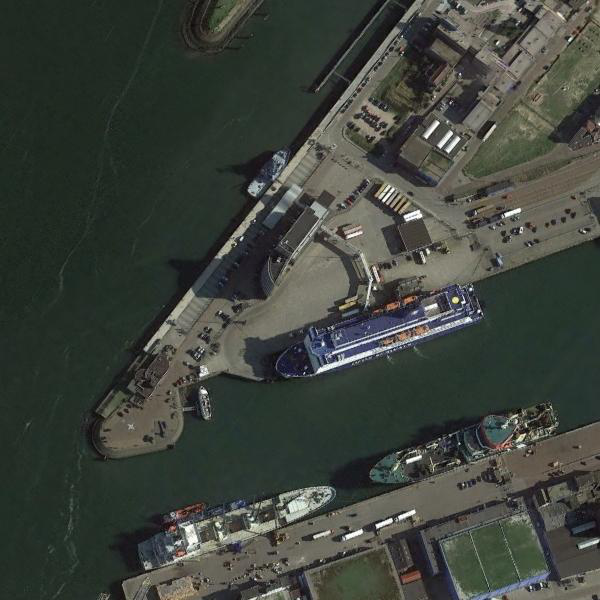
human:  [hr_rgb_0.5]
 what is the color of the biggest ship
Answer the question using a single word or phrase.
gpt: blue